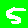
Digit: 5